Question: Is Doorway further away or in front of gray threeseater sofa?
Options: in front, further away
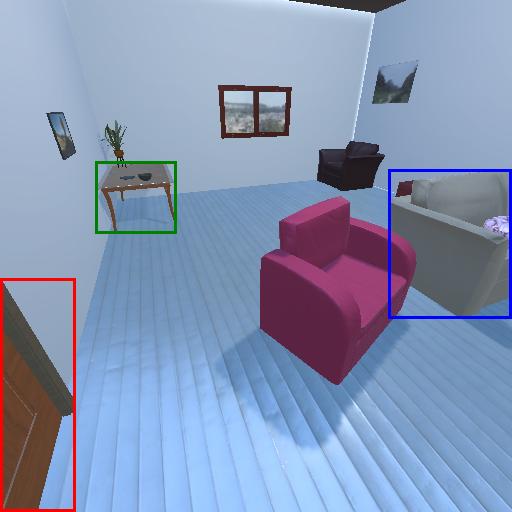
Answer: in front